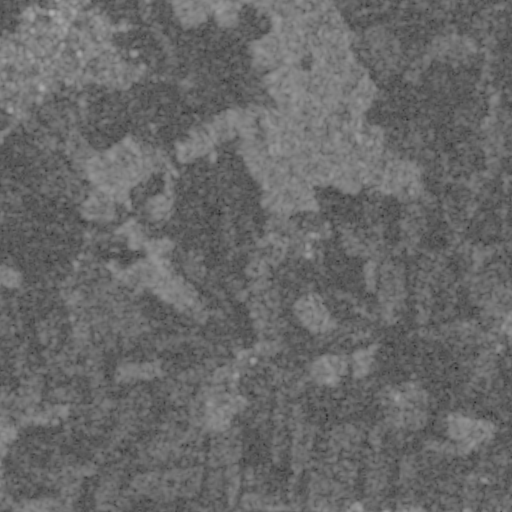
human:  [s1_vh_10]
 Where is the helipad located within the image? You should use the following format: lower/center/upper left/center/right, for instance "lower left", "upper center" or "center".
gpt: The helipad is located in the center of the image.
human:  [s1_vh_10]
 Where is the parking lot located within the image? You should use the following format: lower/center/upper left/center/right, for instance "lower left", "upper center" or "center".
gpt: The parking lot is located in the lower right of the image.
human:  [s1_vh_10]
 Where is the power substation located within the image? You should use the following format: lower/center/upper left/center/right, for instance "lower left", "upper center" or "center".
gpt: The power substation is located in the center of the image.
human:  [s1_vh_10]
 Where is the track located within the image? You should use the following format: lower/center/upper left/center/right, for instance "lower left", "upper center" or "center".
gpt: There is no track in the image.

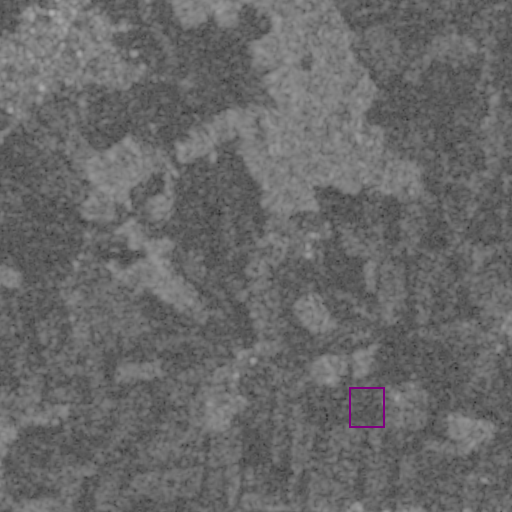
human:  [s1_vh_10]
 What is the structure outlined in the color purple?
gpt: The structure outlined in purple is a crop field.
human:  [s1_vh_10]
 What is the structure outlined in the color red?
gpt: There is no red outline.